Question: I have a search results page where the list views visible property is always 'false' on the first page load even though I set the value to 'true' as seen below. It seems line is being ignored? Is there a reason why this property cannot be set on the first load?

Page load Event
'''
protected void Page_Load(object sender, EventArgs e)
{
if (!IsPostBack)
{
if (Request.QueryString["query"] != null)
{
_searchTerm = Request.QueryString["query"].ToString();
GetSearchResults();
txtSearchBox.Text = _searchTerm;
}
}
}
'''
ListView Markup
'''
<asp:PlaceHolder runat="server" ID="SearchResults" Visible="false">
...
<asp:ListView id="lvSearch" runat="server">
<LayoutTemplate>
<ul id="SearchResultsList">
<asp:PlaceHolder runat="server" ID="itemPlaceholder"></asp:PlaceHolder>
</ul>
</LayoutTemplate>
<ItemTemplate>
<li class="searchResult">
<h2><%#DataBinder.Eval(Container.DataItem, "Title")%></h2>
<p><%#DataBinder.Eval(Container.DataItem, "HighlightedPreview")%></p>
<a href="<%#DataBinder.Eval(Container.DataItem, "URL")%>"><%#DataBinder.Eval(Container.DataItem, "URL")%></a>
</li>
</ItemTemplate>
</asp:ListView>
<div runat="server" id="NoResults" visible="false">
<p>The current search has returned no results. Please enter another search term in the box above.</p>
</div>
</asp:PlaceHolder>
'''
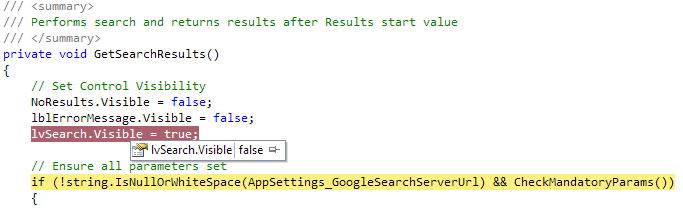
Answer: Check that it is not in the DIV-NoResults or some other container that is going invisible.